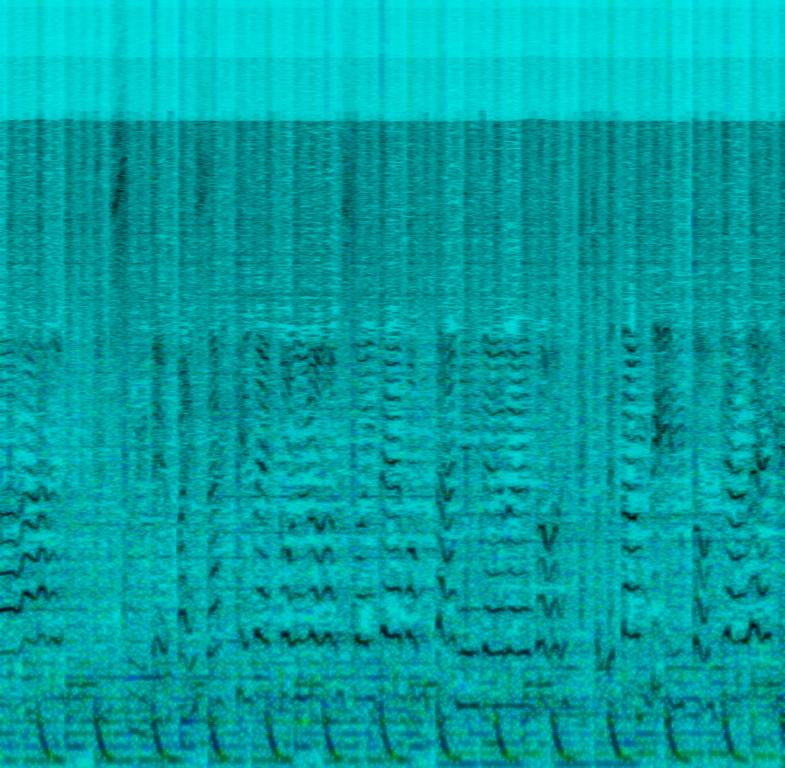
This Spanish pop song features a male voice singing the main melody. This is accompanied by percussion playing a Latin beat. A shaker or maracas plays a continuous rhythm. An accordion plays chords in the background. The bass plays the root note of the chords. This song can be played at a party. The mood of this song is romantic.